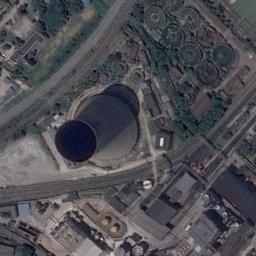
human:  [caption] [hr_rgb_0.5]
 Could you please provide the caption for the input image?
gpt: The thermal power station is next to some buildings and trees .

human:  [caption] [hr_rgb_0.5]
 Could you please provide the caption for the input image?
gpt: In the thermal power plant there are workshops and machinery, A cooling tower and a large green area next to it .

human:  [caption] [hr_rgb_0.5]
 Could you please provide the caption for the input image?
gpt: Many buildings of different shapes are next to the thermal power station .

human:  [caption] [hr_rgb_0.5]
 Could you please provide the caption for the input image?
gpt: There are two thermal power stations, and the right one is emitting smoke .

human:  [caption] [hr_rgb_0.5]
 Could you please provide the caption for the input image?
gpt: There are some buildings and a chimney on the thermal power station .